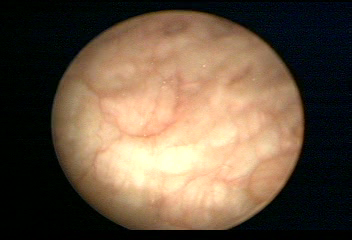
Modality: WLC
Class: Normal mucosa
Bladder cancer association: No